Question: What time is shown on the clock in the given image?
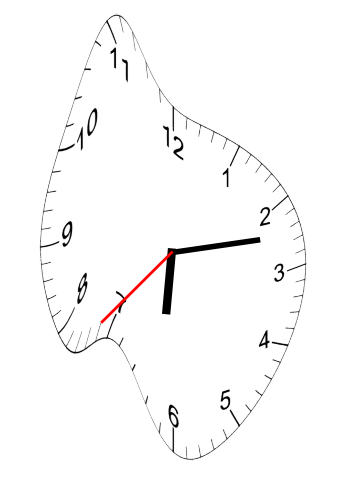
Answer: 06:12:37